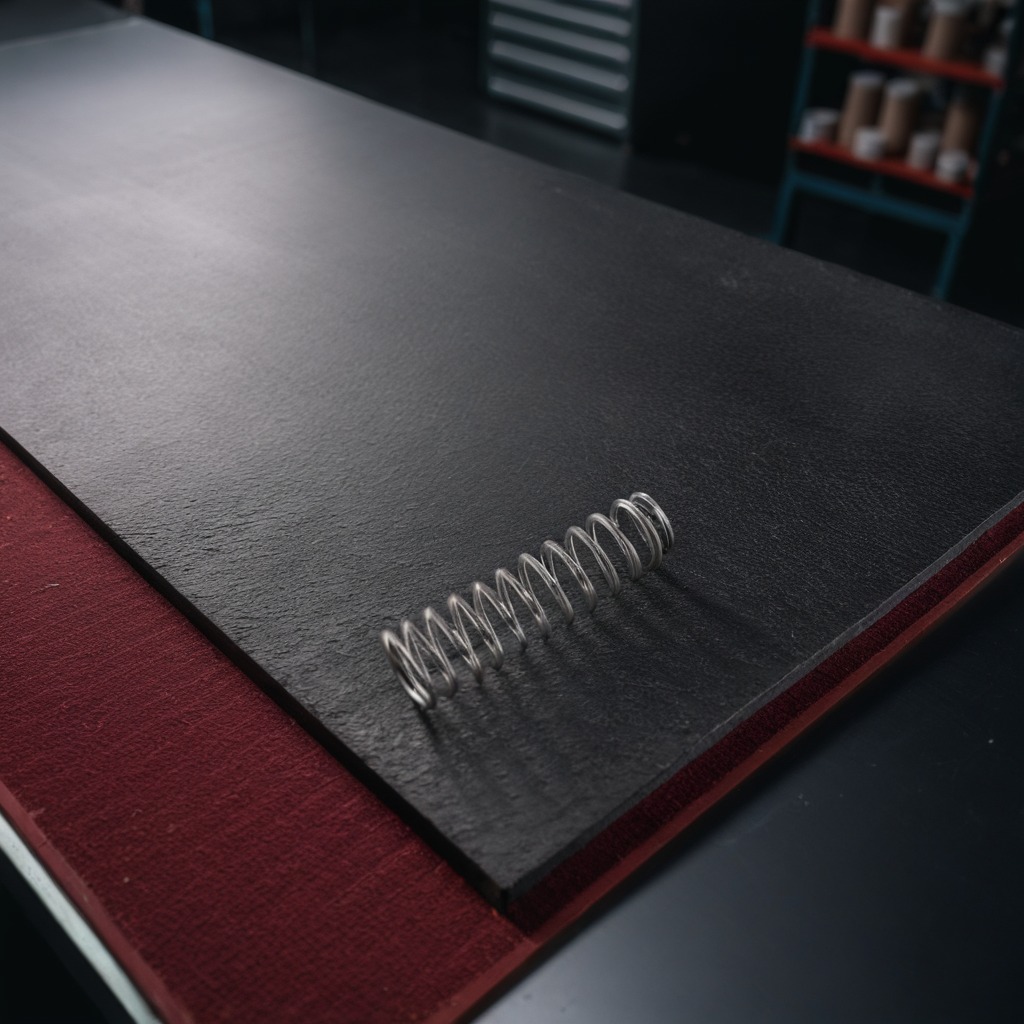
A coiled metal spring lies on the granite tabletop.